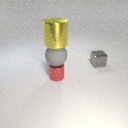
small gray metal cube behind small red metal cylinder